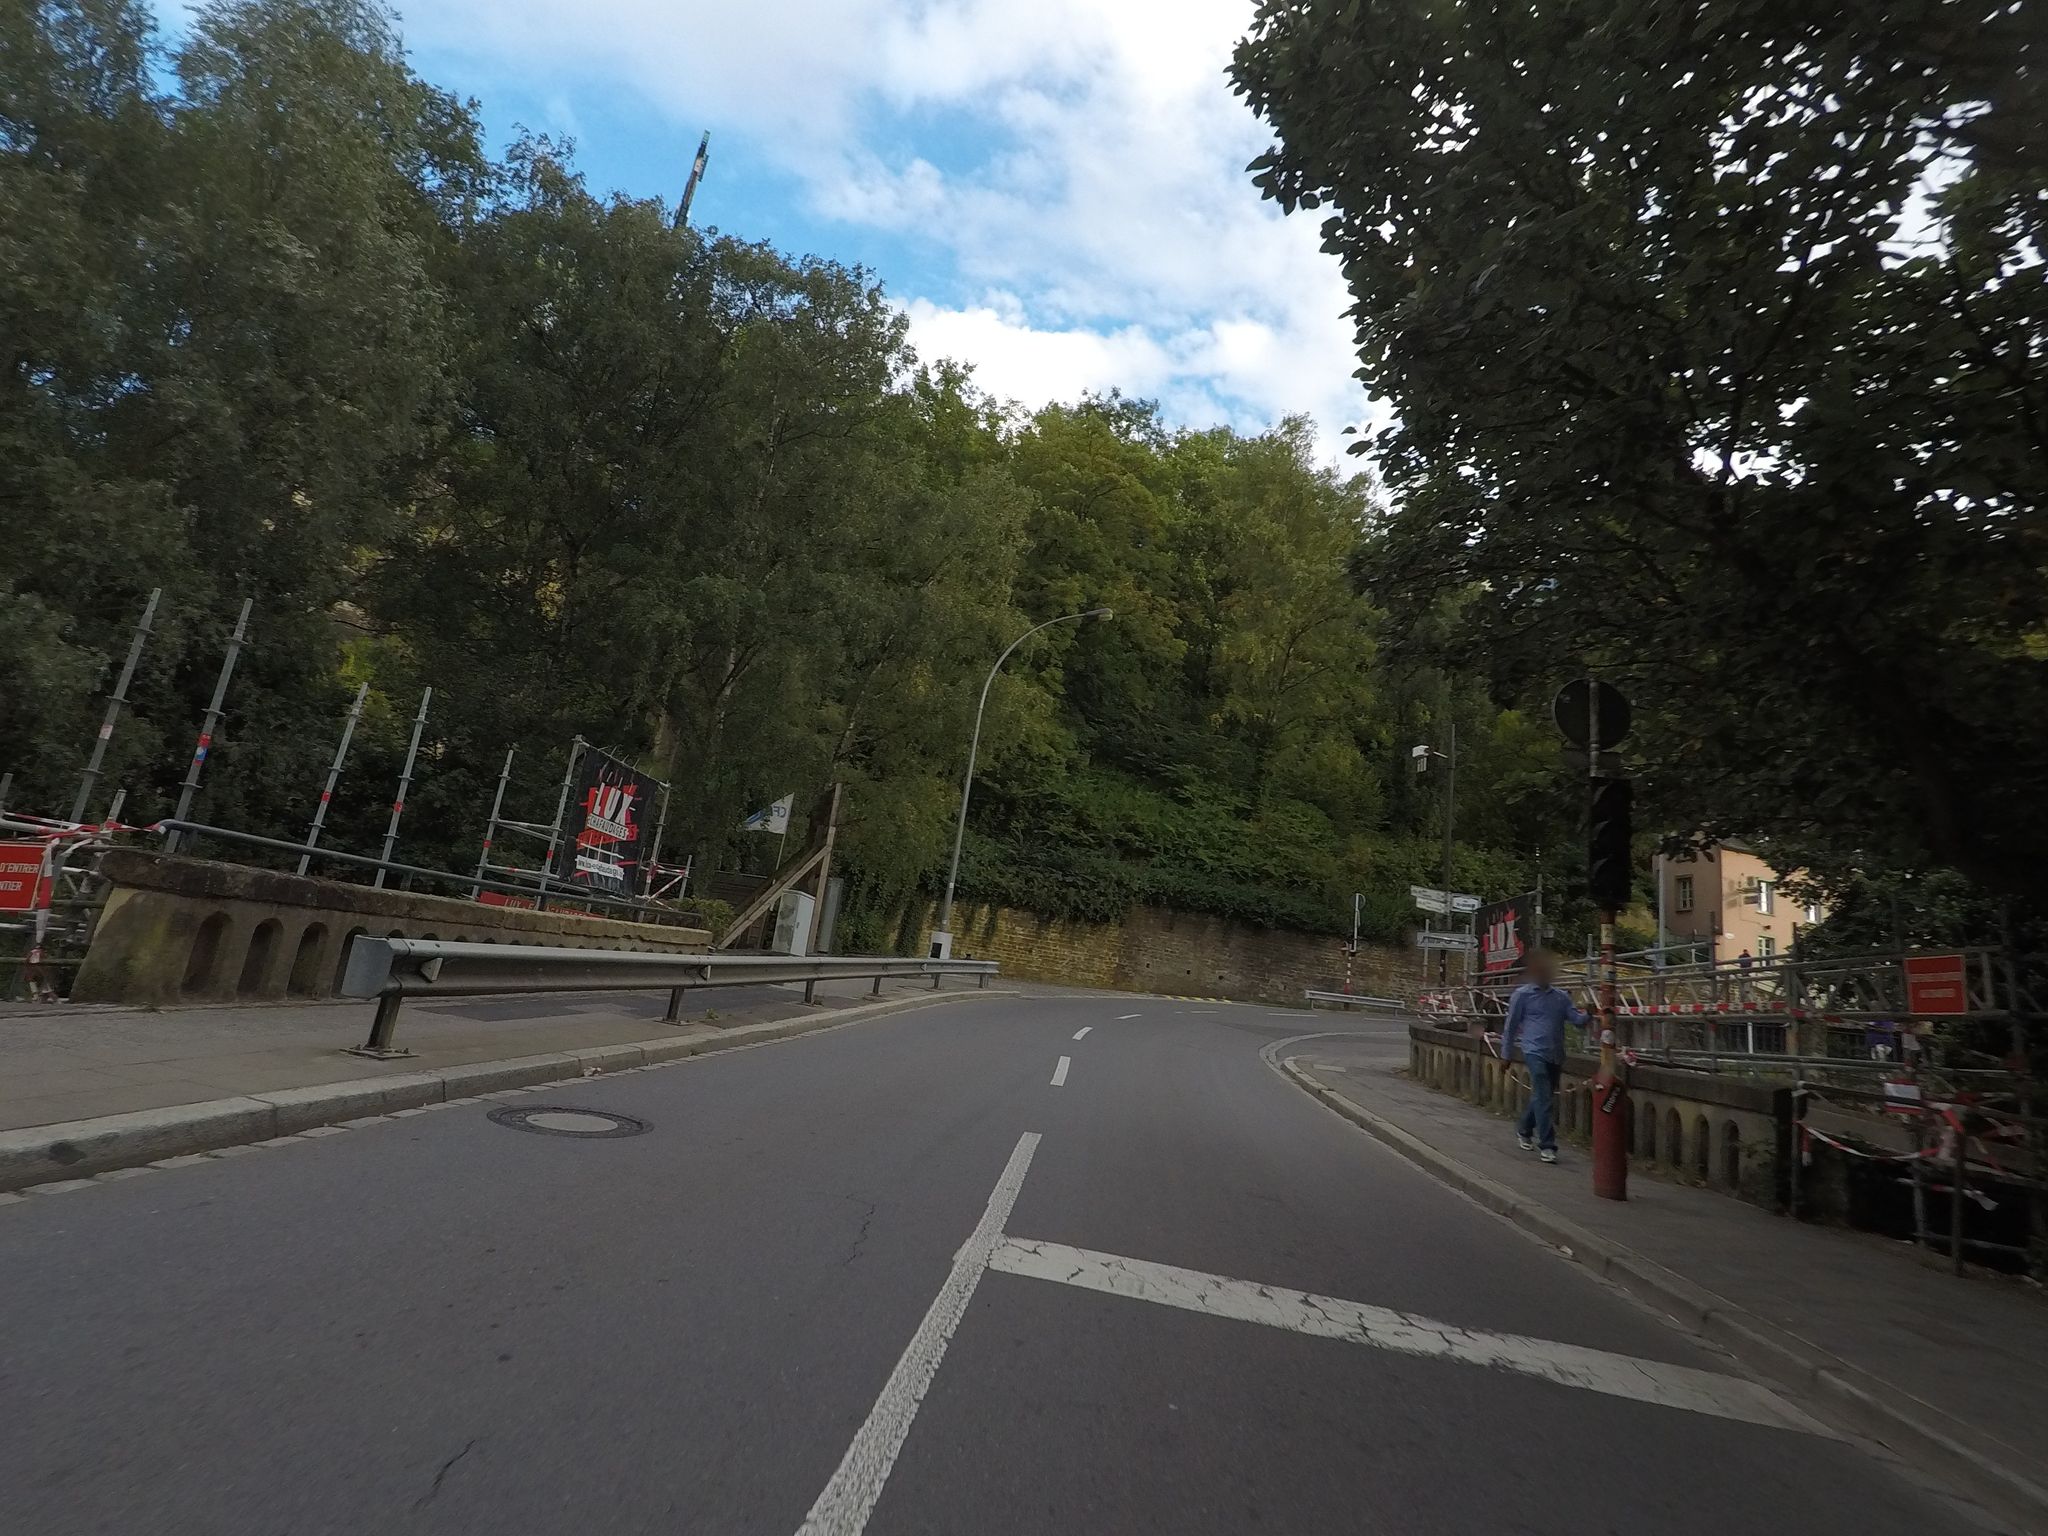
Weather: cloudy
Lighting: day
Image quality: good
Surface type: cycling surface
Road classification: tertiary, residential
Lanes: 2
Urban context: urban centre
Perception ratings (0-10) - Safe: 3.46, Lively: 5.08, Beautiful: 9.39, Boring: 3.91, Depressing: 1.83, Wealthy: 3.89